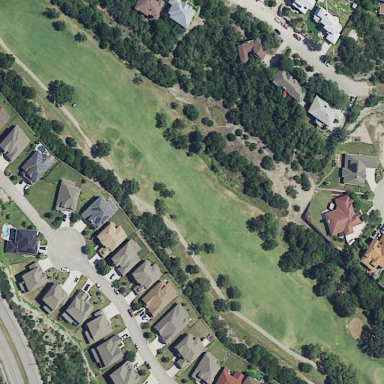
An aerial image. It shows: Scenic golf fairway.